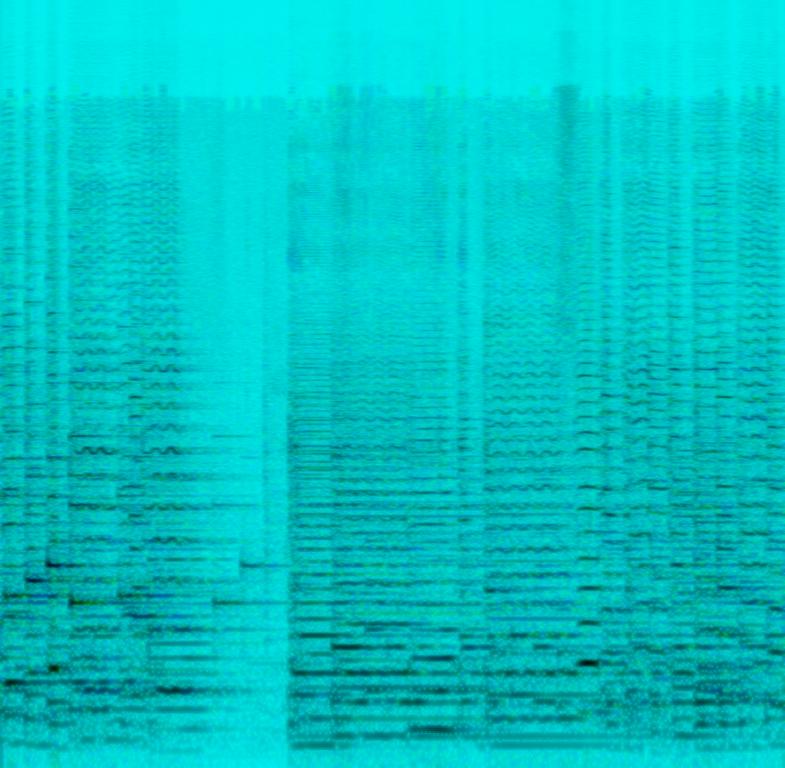
The low quality recording features a live performance of a classical song and it consists of sustained cello melody played over passionate piano melody, after which there is a plucked cello melody. It sounds emotional and passionate.